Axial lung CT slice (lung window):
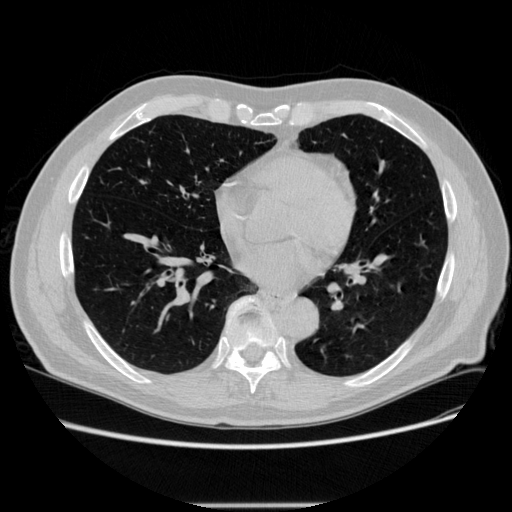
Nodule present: no